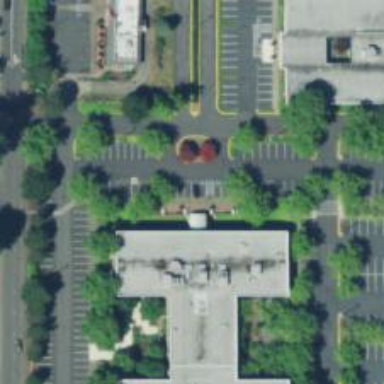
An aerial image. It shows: Parking space.